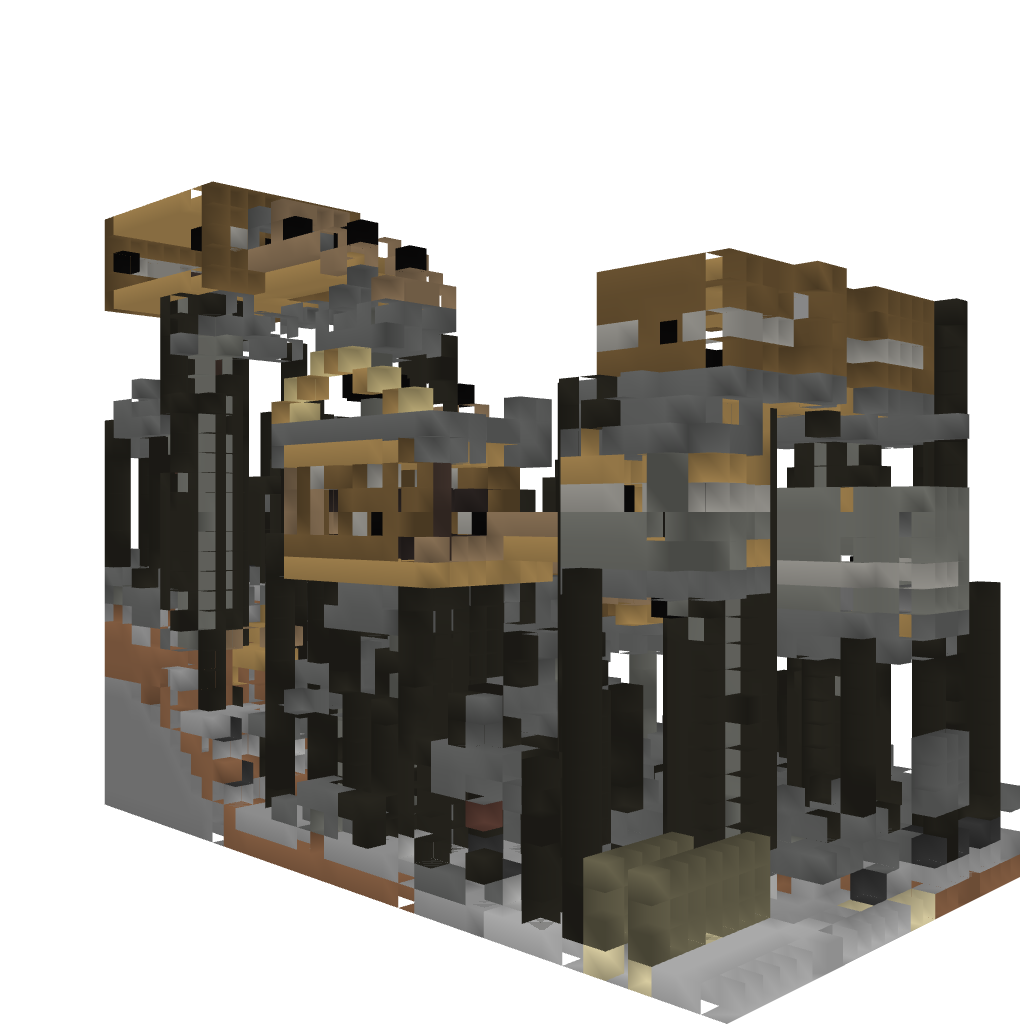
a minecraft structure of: TreeHouse